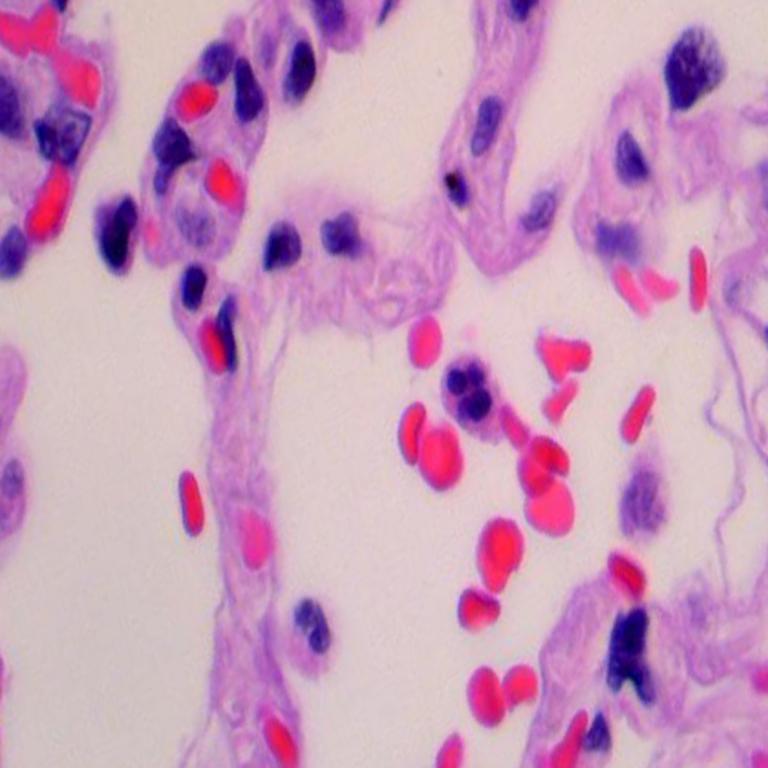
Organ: lung
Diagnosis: benign